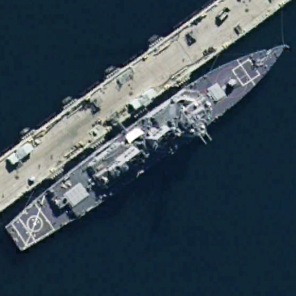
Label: destroyer